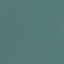
Label: SeaLake